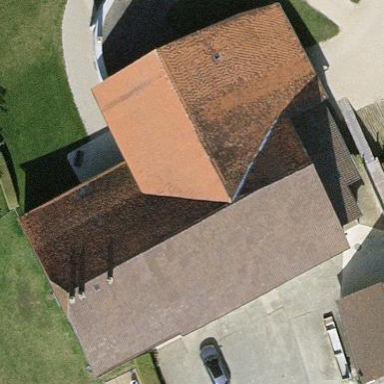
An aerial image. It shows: Simple and straightforward house.